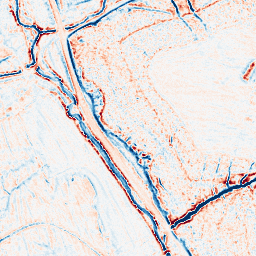
Category: edge_preserving
Decomposition family: bilateral
Decomposition parameters: d: 9
sigma_color: 25
sigma_space: 75
Upsampling method: bicubic_3x
Upsampling parameters: scale: 3
Upsampling scale: 3